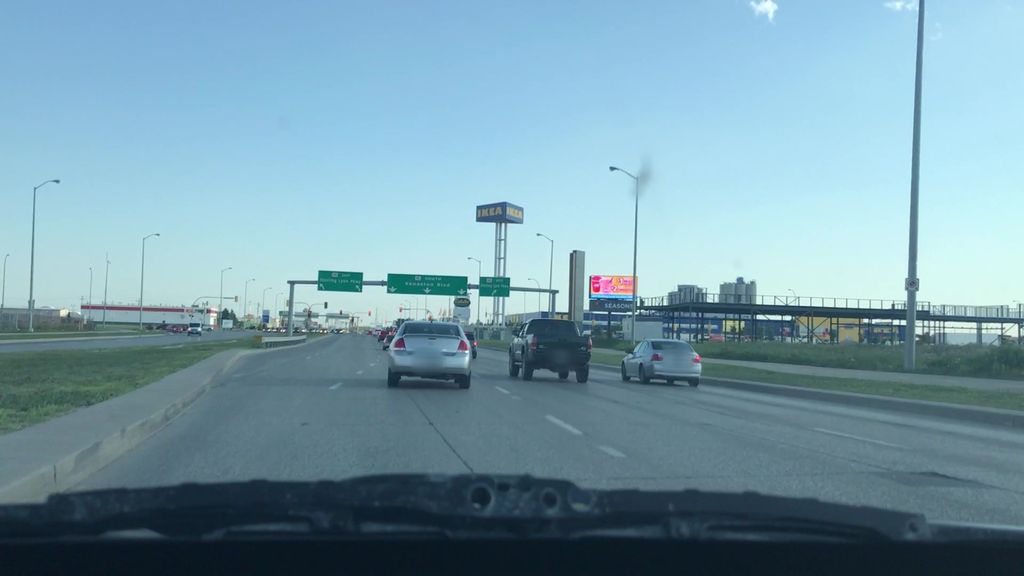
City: winnipeg